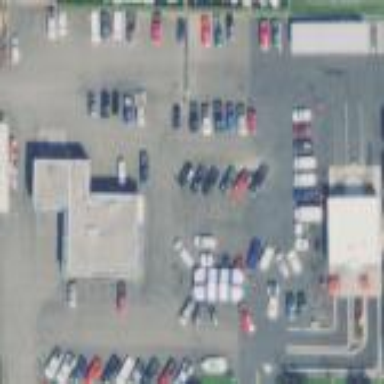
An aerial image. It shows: Car shop.